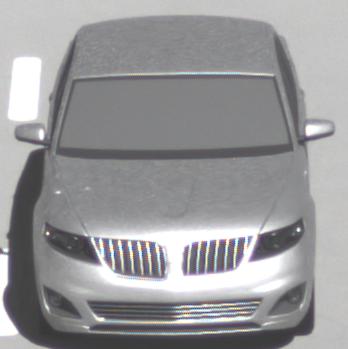
Make: Lincoln
Model: MKS
Detailed model: -
Model produced from: 2008
Model produced until: 2011
Doors: 4
Color: white
Road condition: dry road
Daytime: morning or afternoon
Contrast: high contrast